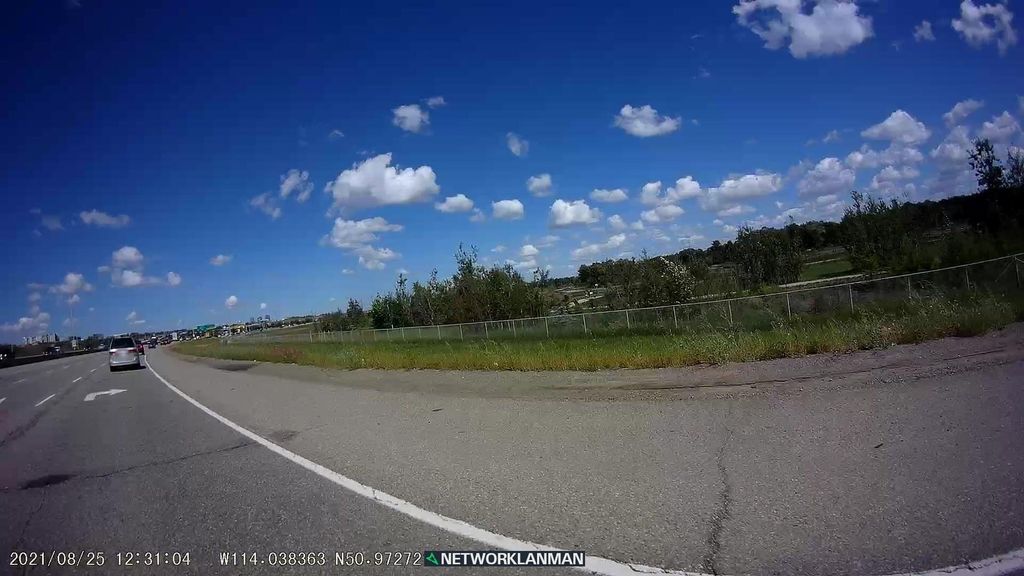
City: calgary